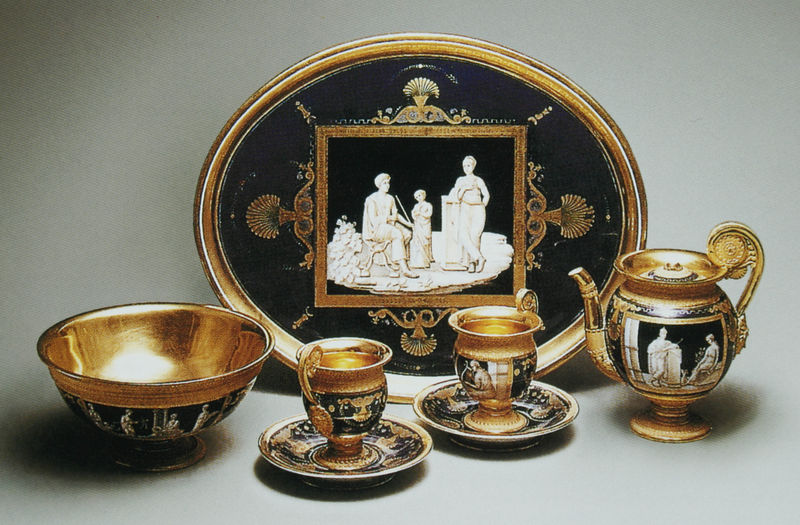
Titel: Tete-à-tete mit antiken Motiven
Standort: St. Petersburg
Institution: Schloss Pawlowsk
Schlagwörter: blau, mann, weiß, frauen, gelb, landschaft, menschen, braun, frau, schmuck, schwarz, stuhl, szene, fächer, malerei, muster, ornament, alt, rahmen, schale, schüssel, tablett, teller, bild, gold, familie, kind, klassizismus, oval, rund, henkel, kanne, krug, schalen, relief, modell, sitz, rand, figuren, ornate, people, white, women, dekoration, black, painting, portrait, sitting, tea, woman, kaffee, glanz, dekor, ornamente, verzierung, decorative, tasse, pot, tee, bauch, platte, edel, bemalt, foto, deckel, antike, fuss, porzella, porzellan, orient, geschirr, kaffeekanne, service, untertasse, mythologie, rom, verziert, ausstellung, kännchen, tassen, untertassen, gedeck, obstschale, statuen, voluten, antik, götter, classical, greek, man, roman, griechisch, antikisierend, boy, child, frühstück, teekanne, sammlung, muschel, muscheln, schnecke, dresden, empire, goldrand, meissen, bemalung, mittelfeld, frame, figürlich, gottheiten, szenen, spirale, quadrat, englisch, photo, vergoldung, antikisch, scene, römisch, elfenbein, set, unterteller, motive, klassizistisch, ancient, family, design, grichisch, art, shiny, kann, vessel, cup, verziehrungen, blattgold, brass, cups, saucer, tea pot, pottery, bronze, palmenblatt, teeservice, humans, carving, rich, rezeption, plate, stick, round, photograph, bowl, frühstücksgeschirr, kaffeetassen, spiralhenkel, wedgewood, mokka, image, platter, tray, detailed, ur, rezption, object, g, dishes, delicate, serving, intricate, handle, decorated, plates, bemmalt, gravure, dinnerware, flatware, teacups, perosn, teaset, \black, realif, gold teaset, teacupsaucer